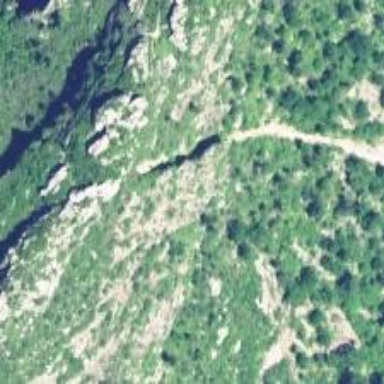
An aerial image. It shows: Cliff in nature.